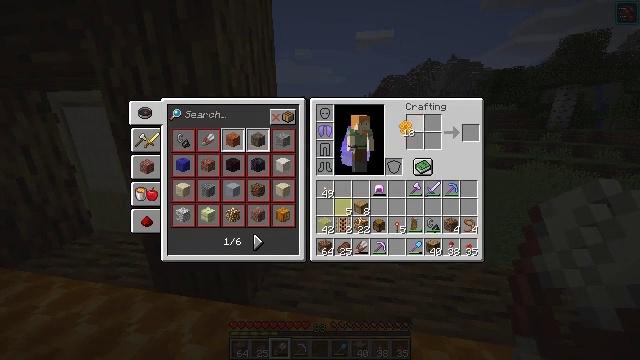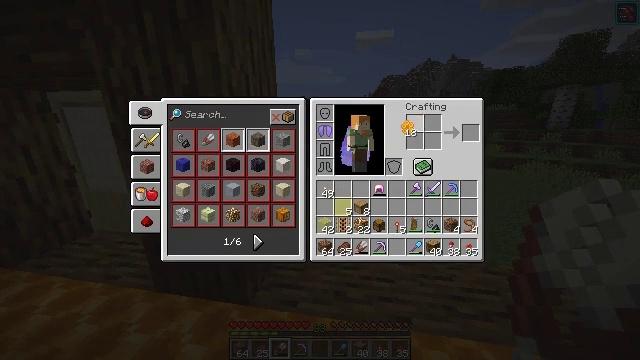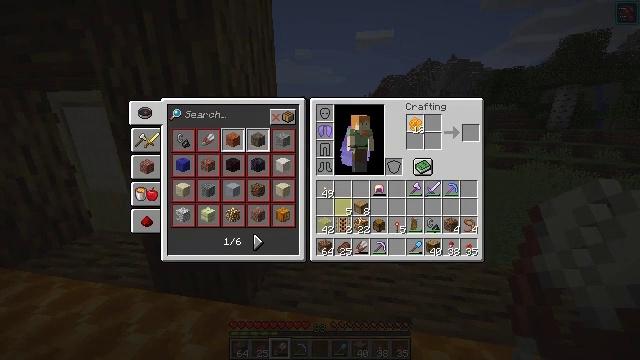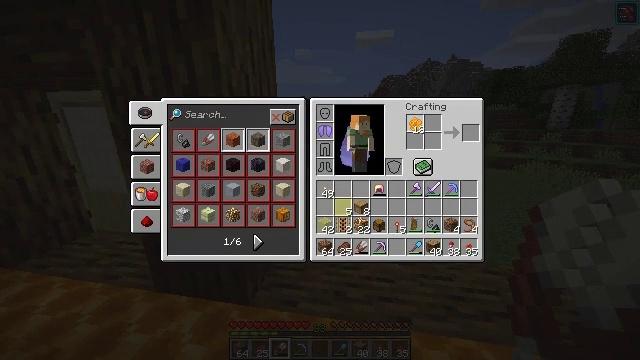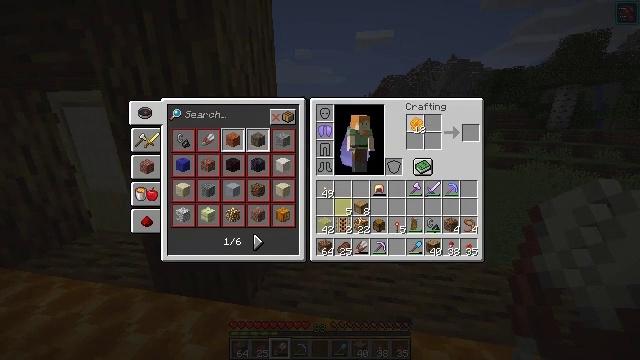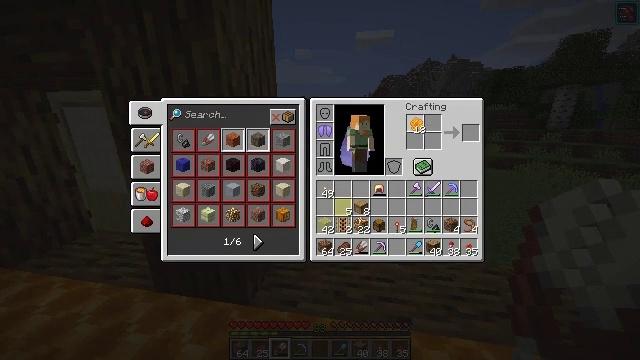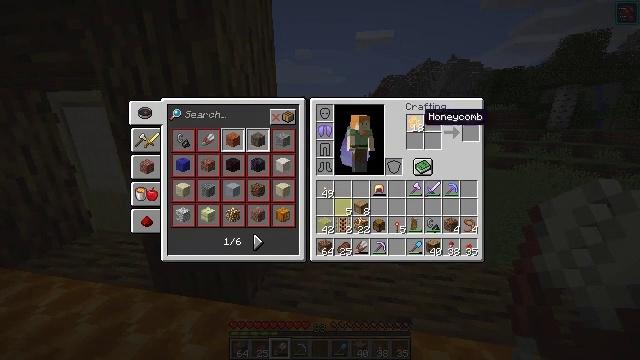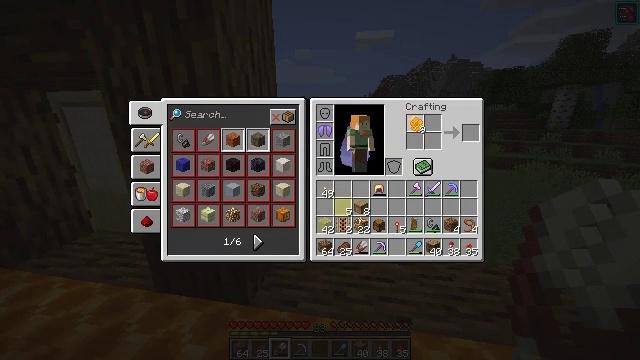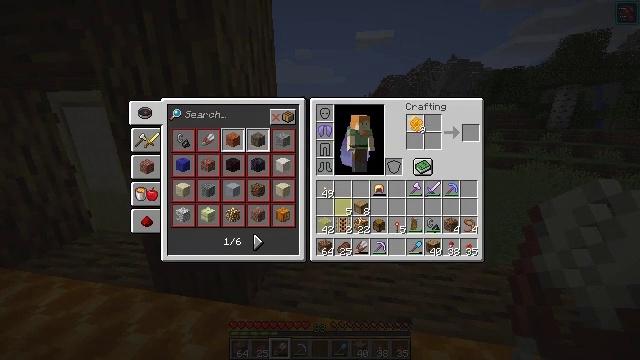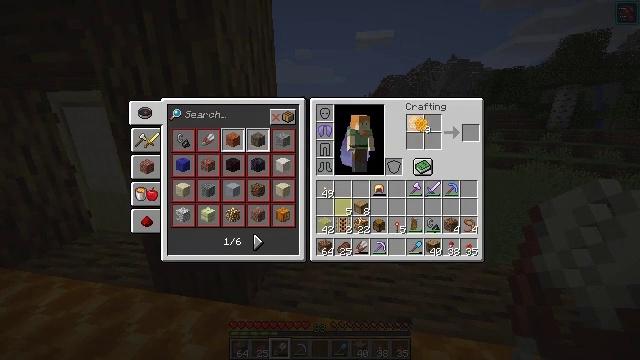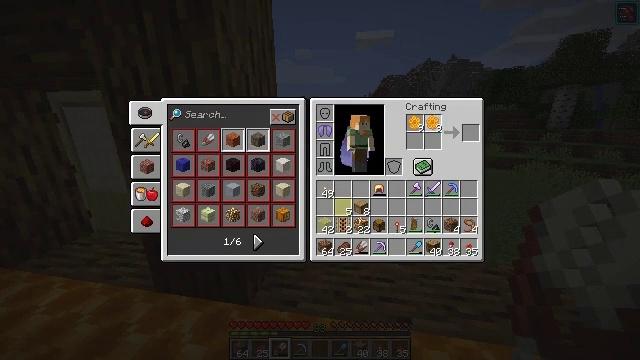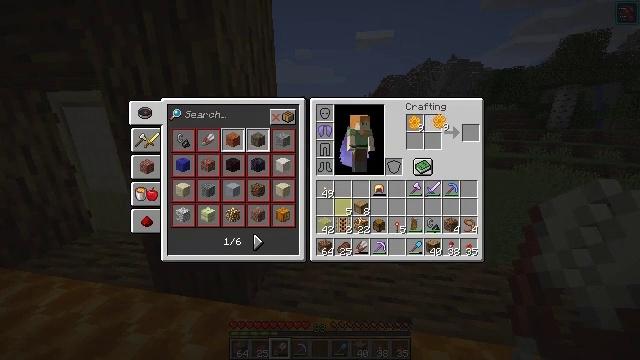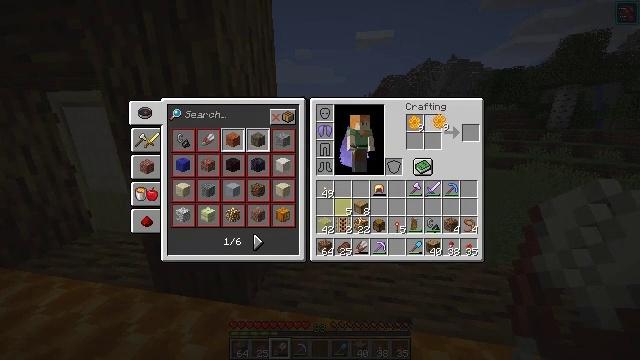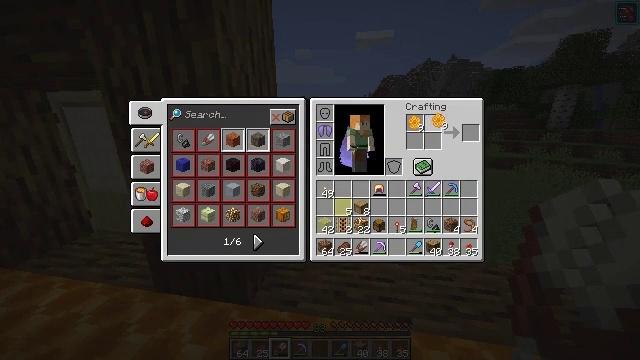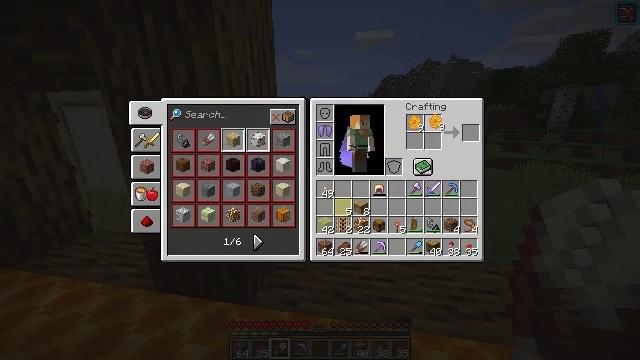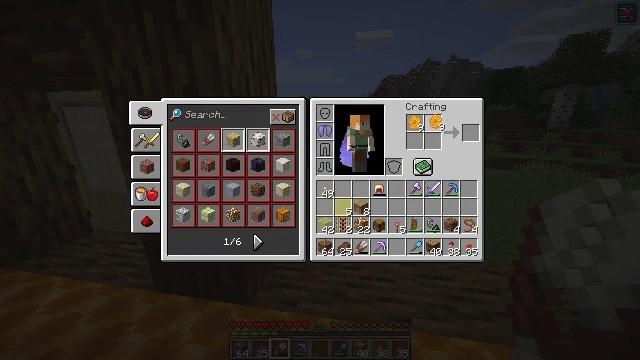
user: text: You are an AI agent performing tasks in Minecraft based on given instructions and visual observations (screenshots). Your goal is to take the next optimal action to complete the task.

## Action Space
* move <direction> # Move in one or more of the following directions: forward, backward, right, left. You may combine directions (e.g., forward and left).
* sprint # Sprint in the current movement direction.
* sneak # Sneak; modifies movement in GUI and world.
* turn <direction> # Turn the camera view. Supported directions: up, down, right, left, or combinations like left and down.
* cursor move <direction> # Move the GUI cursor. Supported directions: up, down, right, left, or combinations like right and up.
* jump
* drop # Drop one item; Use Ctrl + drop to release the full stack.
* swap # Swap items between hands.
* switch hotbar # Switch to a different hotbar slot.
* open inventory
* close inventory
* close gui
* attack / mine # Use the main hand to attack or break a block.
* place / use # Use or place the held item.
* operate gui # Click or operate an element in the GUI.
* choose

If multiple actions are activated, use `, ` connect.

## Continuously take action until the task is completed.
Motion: motion action
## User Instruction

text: Craft a honeycomb block.
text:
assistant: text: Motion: no_op
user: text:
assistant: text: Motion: cursor move right
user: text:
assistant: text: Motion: operate gui
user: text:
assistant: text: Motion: operate gui
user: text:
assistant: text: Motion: operate gui
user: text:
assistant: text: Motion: no_op
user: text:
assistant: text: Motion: choose
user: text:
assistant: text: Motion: choose
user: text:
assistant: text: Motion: no_op
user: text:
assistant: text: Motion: cursor move right
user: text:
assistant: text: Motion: cursor move right
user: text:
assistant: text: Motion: no_op
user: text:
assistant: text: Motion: no_op
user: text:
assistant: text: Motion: no_op
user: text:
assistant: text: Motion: operate gui
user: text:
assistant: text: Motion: operate gui
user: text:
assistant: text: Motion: operate gui
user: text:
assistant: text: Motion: no_op
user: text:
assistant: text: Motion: choose
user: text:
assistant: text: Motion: choose
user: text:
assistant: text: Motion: choose
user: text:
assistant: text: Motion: no_op
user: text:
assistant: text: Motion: no_op
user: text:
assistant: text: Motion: no_op
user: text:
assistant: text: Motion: operate gui
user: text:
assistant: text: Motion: operate gui
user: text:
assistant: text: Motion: operate gui
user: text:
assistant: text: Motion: no_op
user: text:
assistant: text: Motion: cursor move left and up
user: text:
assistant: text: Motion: no_op